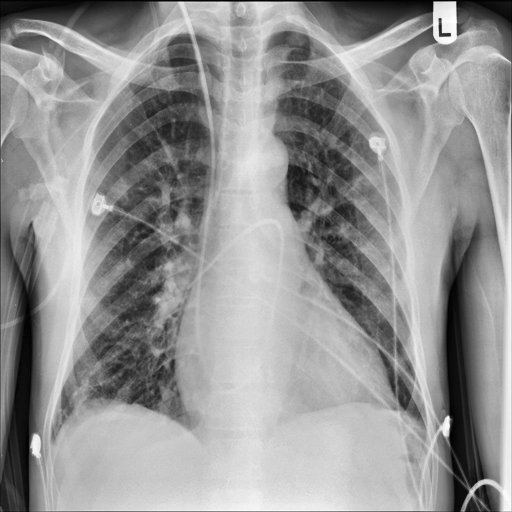
Finding: NORMAL